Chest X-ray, AP view. Patient: 21 years old, sex F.
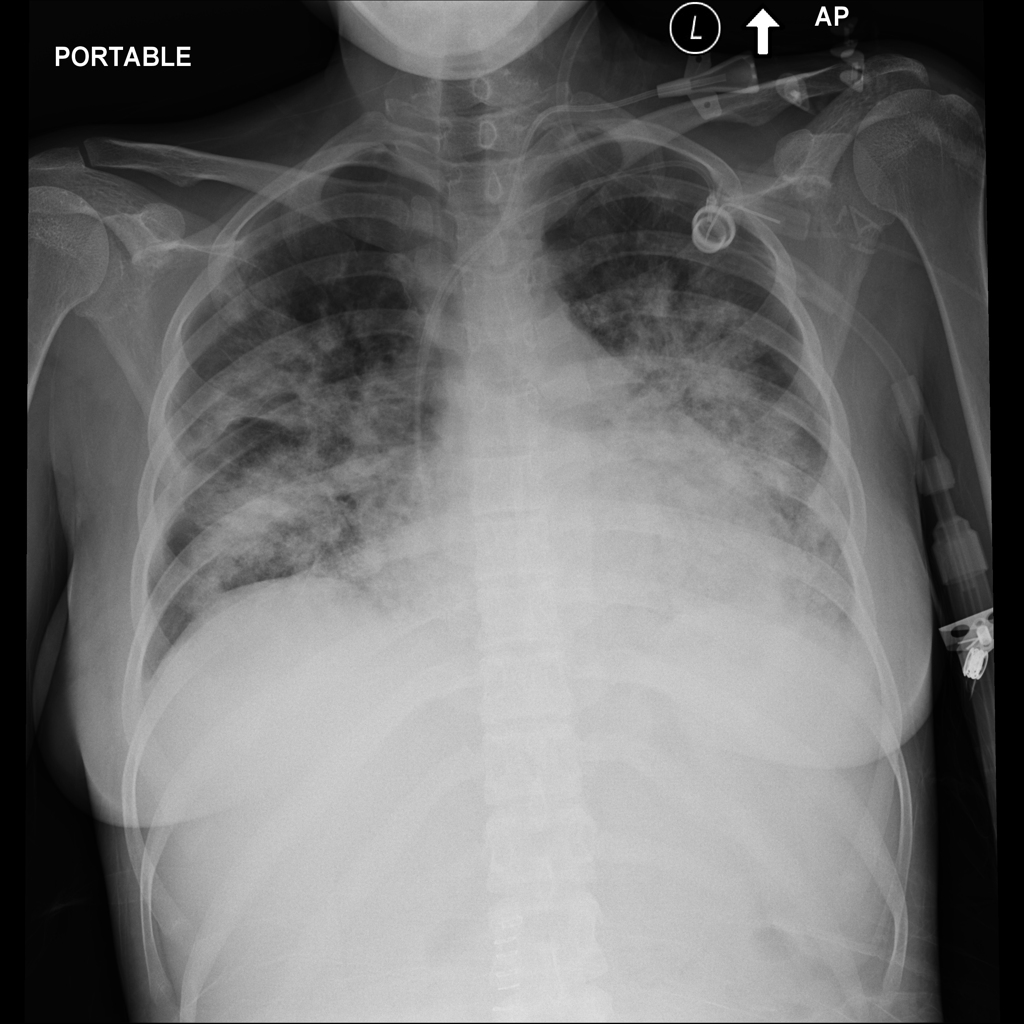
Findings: Effusion